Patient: sex F, age 61
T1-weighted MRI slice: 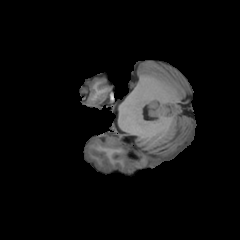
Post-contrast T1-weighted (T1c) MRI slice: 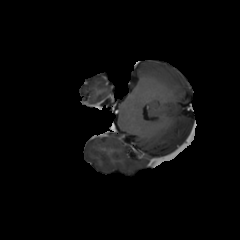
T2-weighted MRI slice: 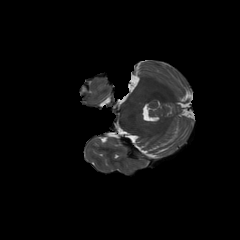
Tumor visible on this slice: no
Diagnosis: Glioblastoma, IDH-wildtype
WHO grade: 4